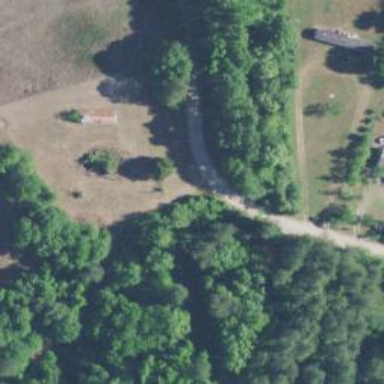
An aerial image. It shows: Culvert tunnel.